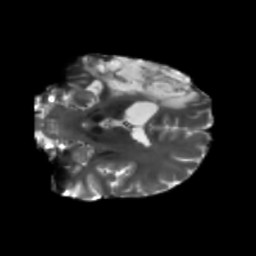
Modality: T2w
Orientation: coronal
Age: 27
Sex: female
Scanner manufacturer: siemens
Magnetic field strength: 3 T
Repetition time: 5.47 s
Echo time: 0.0854 s